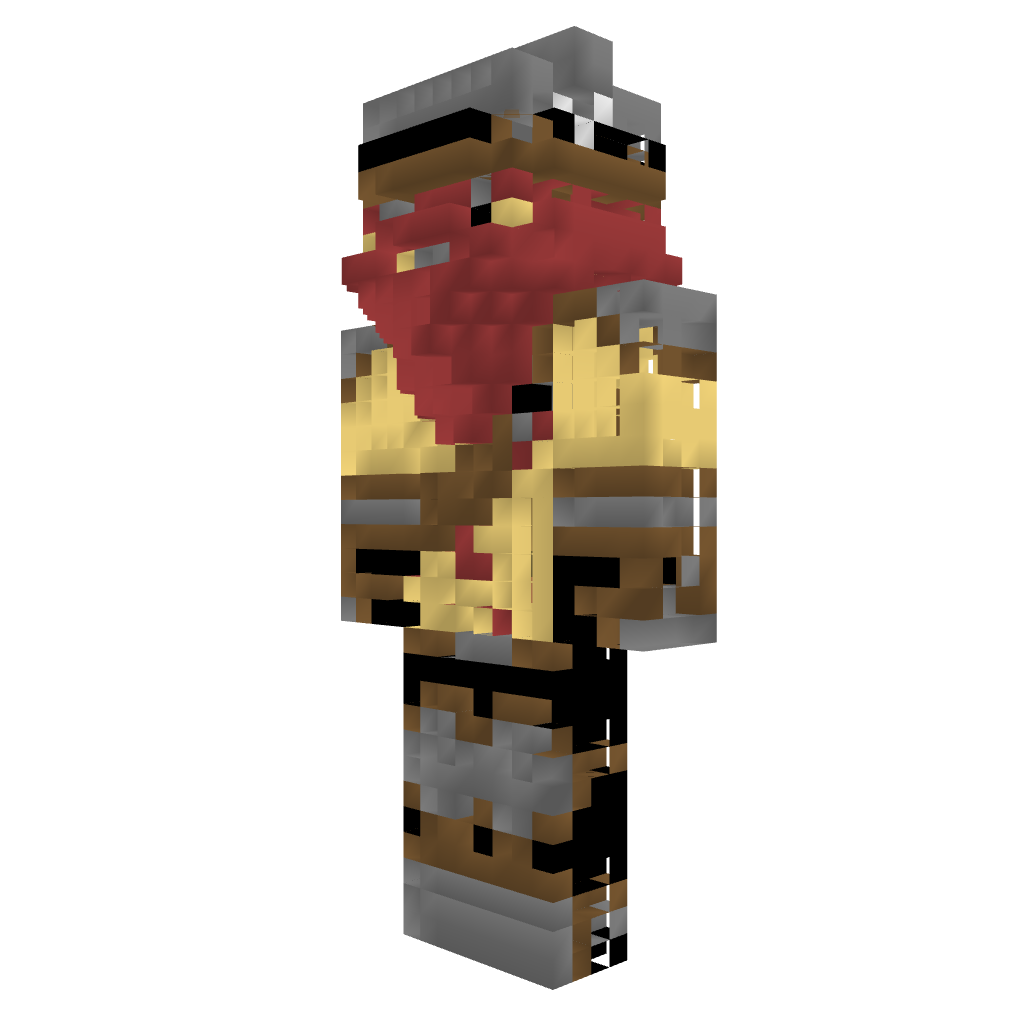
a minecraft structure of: HoneyDew Statue high quality